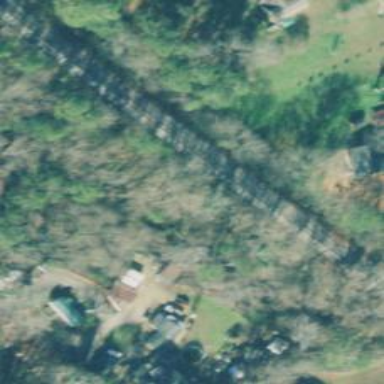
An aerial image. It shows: Railway track.